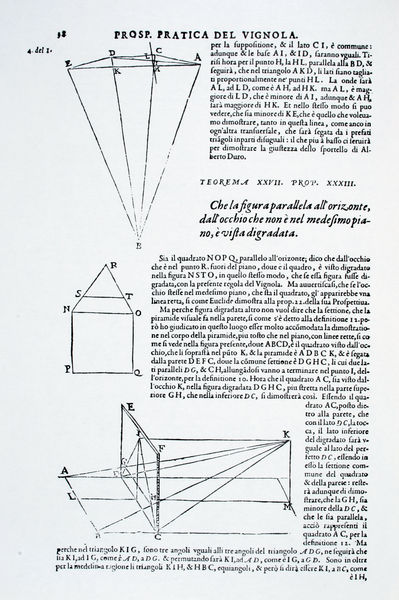
Titel: Le due Regole della Prospettiva practica, Seite 38
Künstler: Jiacomo Barozzi da Vignola
Standort: London
Institution: British Library
Schlagwörter: weiß, dreieck, licht, raum, schwarz, skizze, zeichnung, dach, haus, zylinder, architektur, barock, sehen, spitze, horizont, figur, blatt, renaissance, schrift, bilder, papier, italien, perspektive, studie, giebel, graphik, linien, spalten, detail, zahlen, ziffern, tiefe, lichteinfall, striche, reflexion, flucht, punkte, buch, höhe, rechteck, kegel, technik, zentralperspektive, druck, seite, illustration, text, buchstaben, entwurf, darstellung, kopie, schema, buchseite, kursiv, ecken, geometrisch, strecke, verkürzung, fluchtpunkt, konstruktion, plan, achse, achsen, pyramide, skizzen, auszug, dreiecke, strecken, geometrie, quadrat, konstrukt, geraden, beschreibung, erklärung, wissenschaft, konstruktionszeichnung, traktat, aufriss, zeichnungen, zeichung, bauplan, michelangelo, goldener schnitt, leonardo, winkel, statik, latein, da vinci, leonardo da vinci, berechnung, mathematik, projektion, anleitung, theorie, berechnungen, versuch, technisch, wörter, italienisch, skizzenhaft, räumlich, erläuterung, praxis, verhältnis, lehrbuch, braock, messen, manuskript, handbuch, diagramm, bedruckt, diamant, sehstrahl, physik, rechnen, vinci, optik, mathe, abhandlung, schnittpunkte, algebra, perspektiven, perpektive, strahlensatz, konstruieren, anweisung, pratica, vignola, anlleitung, chart, digitalisat, erklärend, exemplarisch, goldener schnit, konstruktionszeichnungen, prinzipien, prosp pratica, räumliche darstellung, sehachse, sehachsen, sehprinzipien, teorem, teorema, vorgaben, zeichnung mit text, flugmaschine, 3d, maas, da vinchi, projektionen, buonarroti, perdspektive, rechteck,mathematik,leonardo da vinci